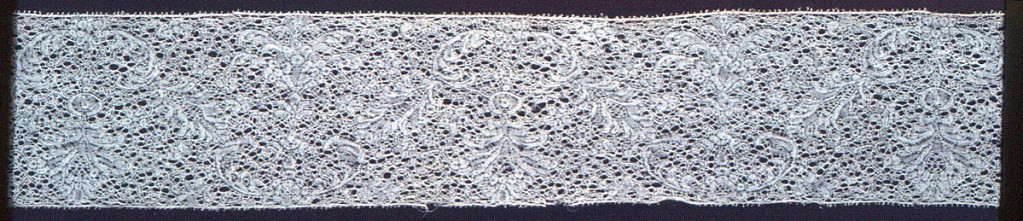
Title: Band
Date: late 17th century
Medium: linen Technique: bobbin lace, Binche style with snowball ground
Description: Fragment of a band with very fine symmetrical flowers on a curving vine. Binche style with snowball ground.